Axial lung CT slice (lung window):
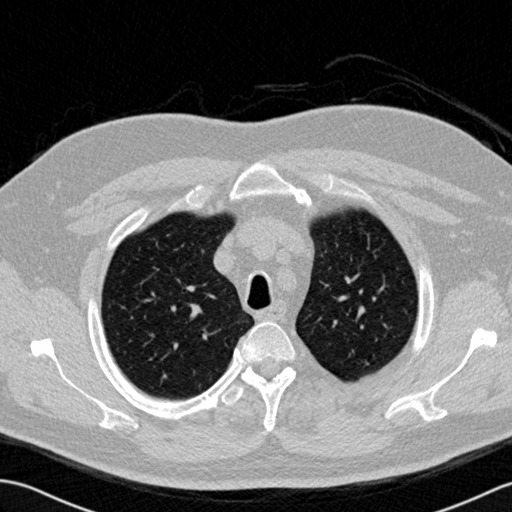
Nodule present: no